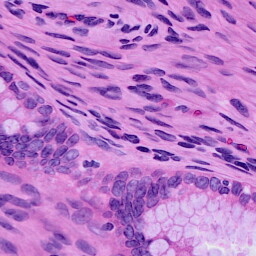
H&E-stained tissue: Cervix